Field crop: maize
Growth stage: 2
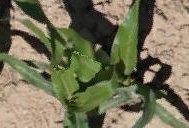
Species: maize